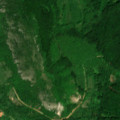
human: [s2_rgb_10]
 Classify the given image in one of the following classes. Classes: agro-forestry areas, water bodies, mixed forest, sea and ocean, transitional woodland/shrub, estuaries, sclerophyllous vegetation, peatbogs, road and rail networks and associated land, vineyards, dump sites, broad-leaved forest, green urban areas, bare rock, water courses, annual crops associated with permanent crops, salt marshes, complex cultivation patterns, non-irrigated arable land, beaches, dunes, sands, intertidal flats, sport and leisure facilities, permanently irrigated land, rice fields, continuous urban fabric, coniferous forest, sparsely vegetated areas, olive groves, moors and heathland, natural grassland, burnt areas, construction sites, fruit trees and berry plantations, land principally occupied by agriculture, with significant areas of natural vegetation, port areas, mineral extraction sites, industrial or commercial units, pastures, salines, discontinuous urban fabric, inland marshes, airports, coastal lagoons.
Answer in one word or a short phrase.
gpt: broad-leaved forest, transitional woodland/shrub